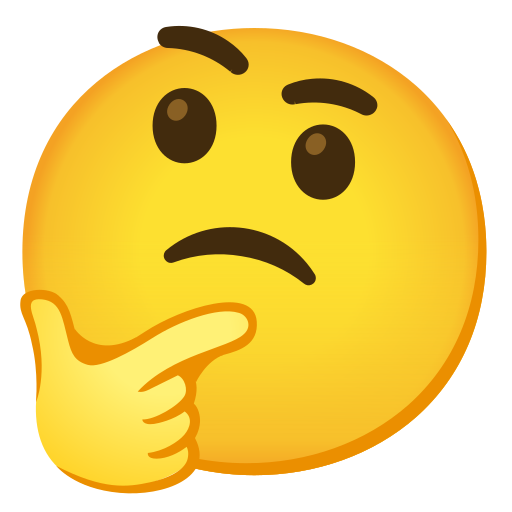
Emoji: 🤔